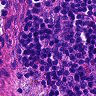
Metastatic tissue present: no